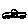
Label: car